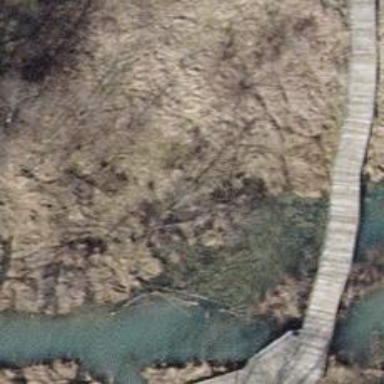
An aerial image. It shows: Path with excellent trail visibility. It includes boardwalk bridge.